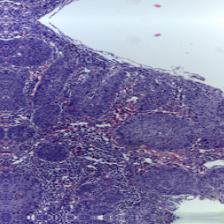
Diagnosis: OSCC